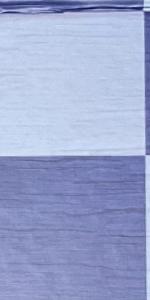
Label: Empty